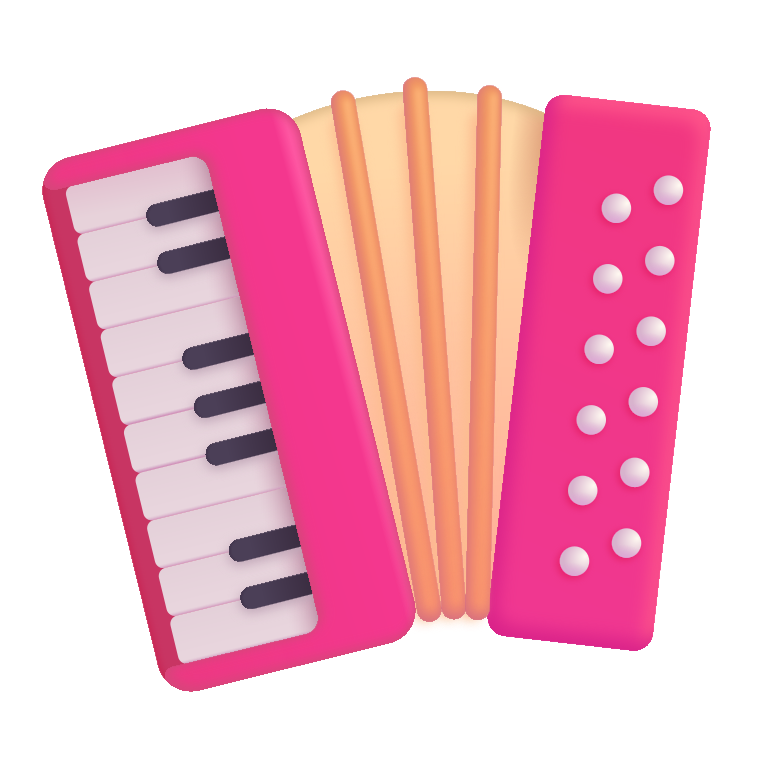
accordion color